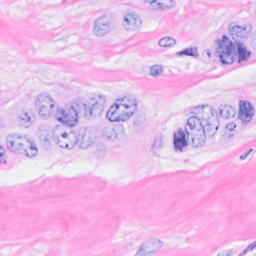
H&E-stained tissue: Breast